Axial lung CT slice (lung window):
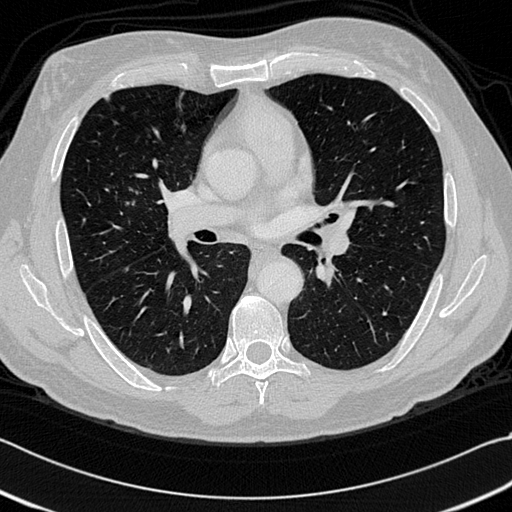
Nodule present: no